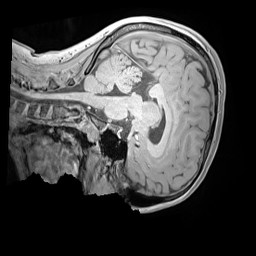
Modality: MP2RAGE
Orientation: sagittal
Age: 11
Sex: male
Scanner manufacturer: siemens
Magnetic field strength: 3 T
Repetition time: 4 s
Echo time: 0.00303 s